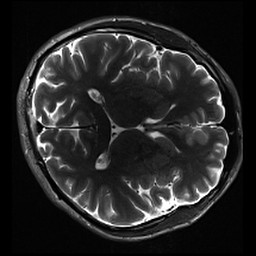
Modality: inplaneT2
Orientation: axial